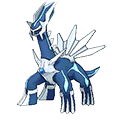
Pok\u00e9mon: dialga